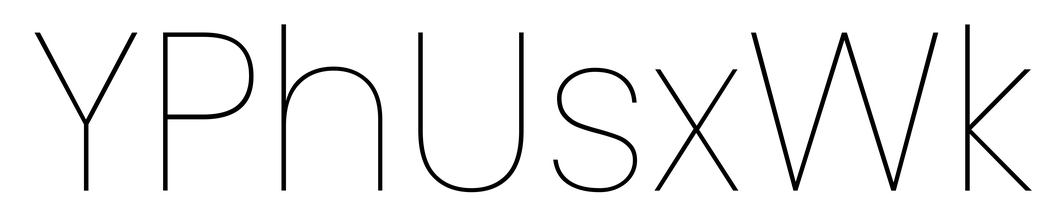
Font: Poppins-Thin